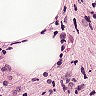
Metastatic tissue present: yes